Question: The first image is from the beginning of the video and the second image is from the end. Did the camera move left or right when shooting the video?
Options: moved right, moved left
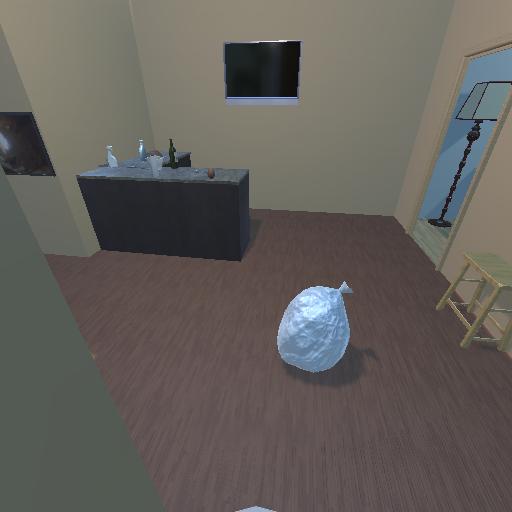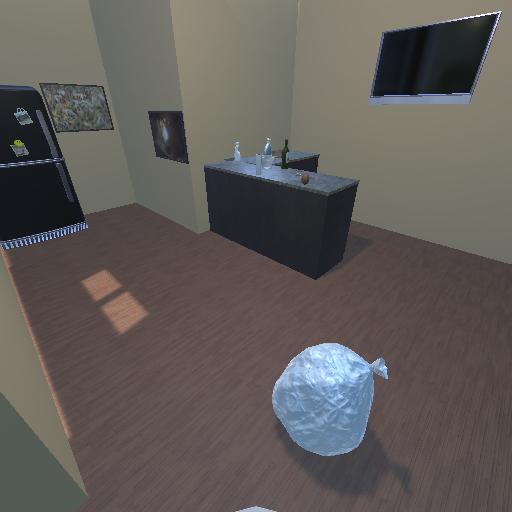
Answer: moved right